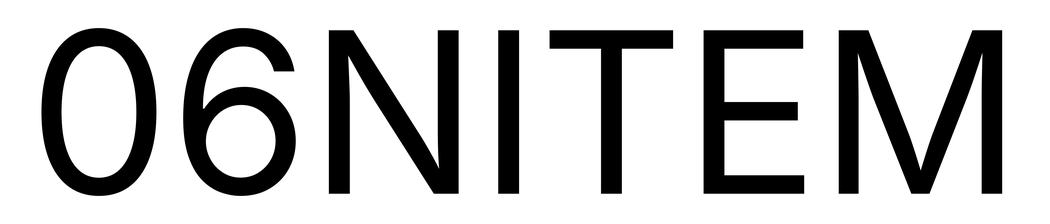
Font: Inter_Regular